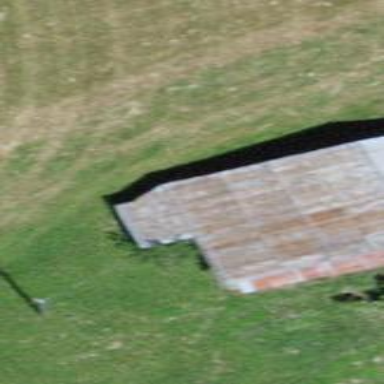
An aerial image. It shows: Barn.